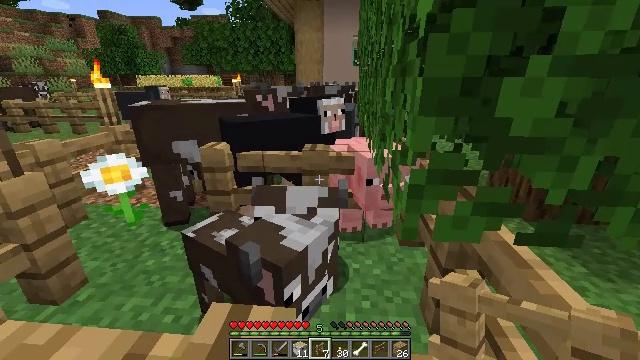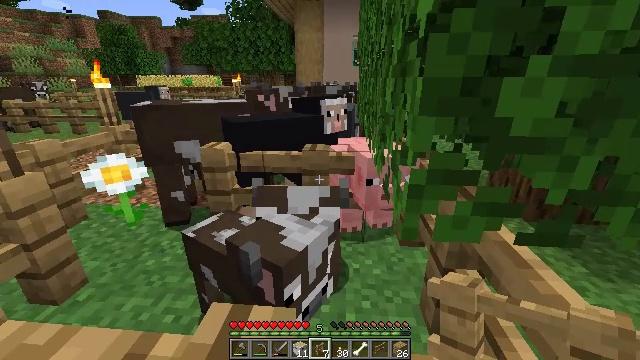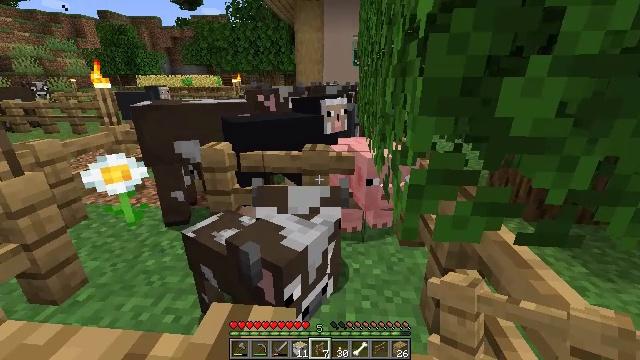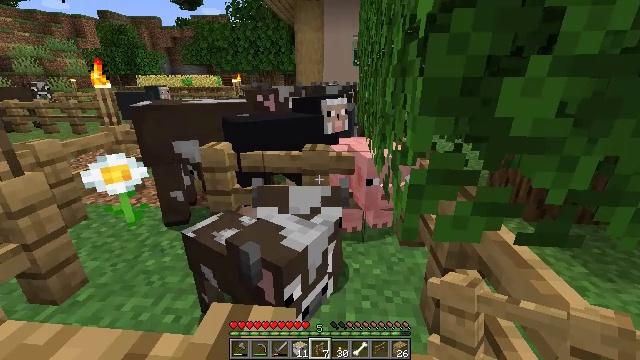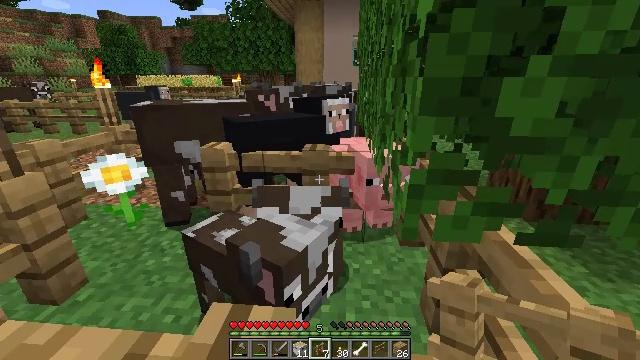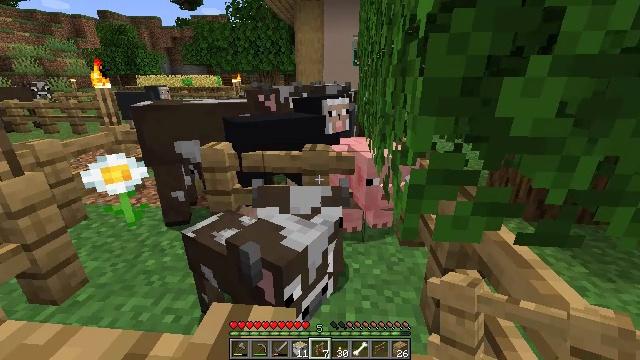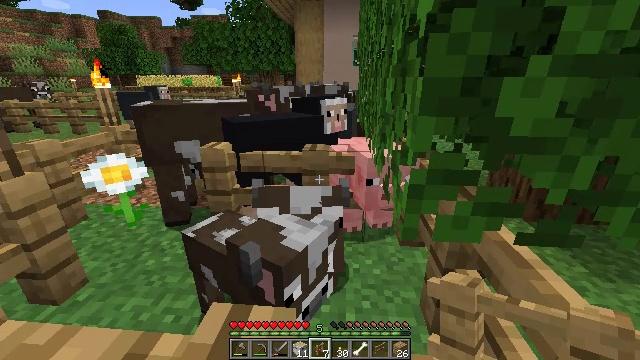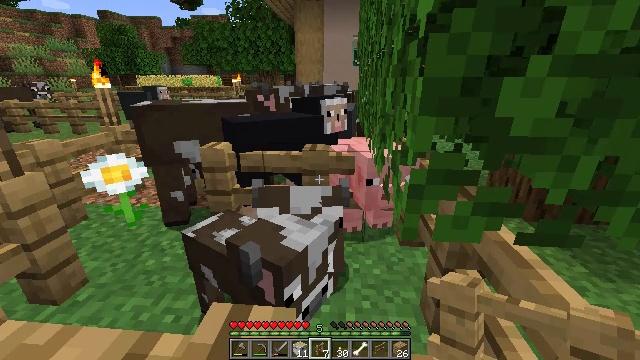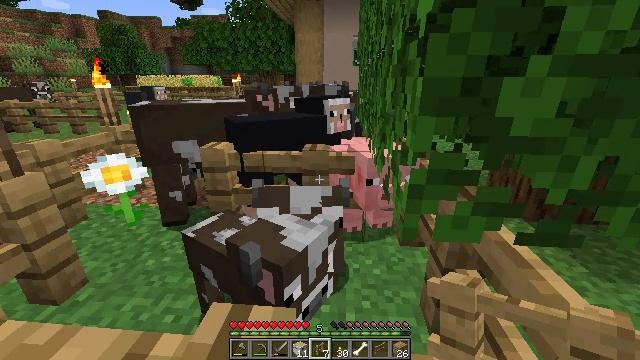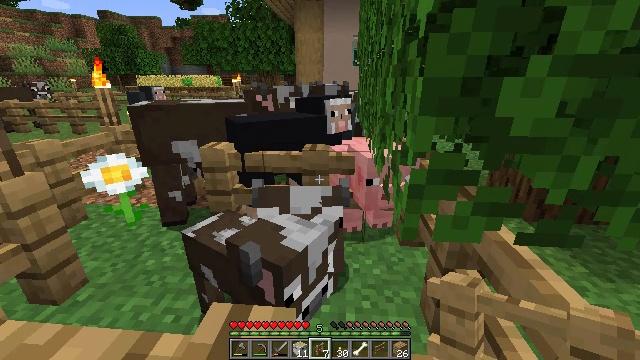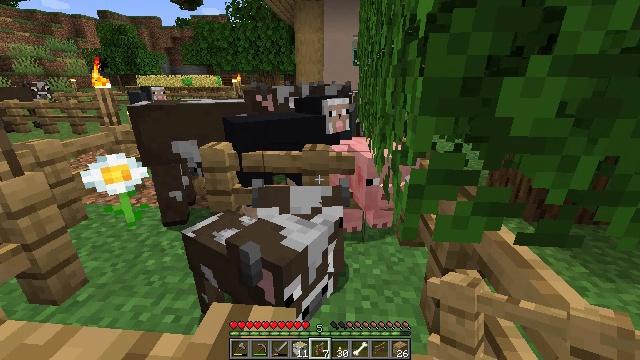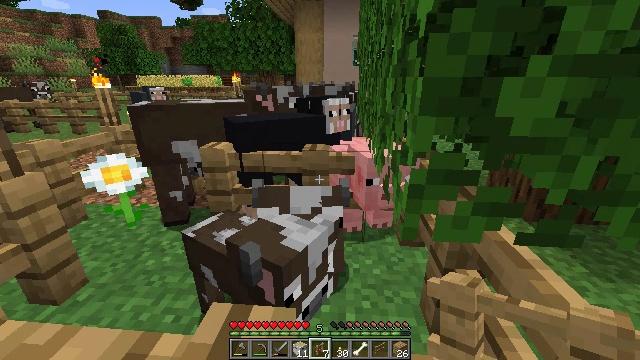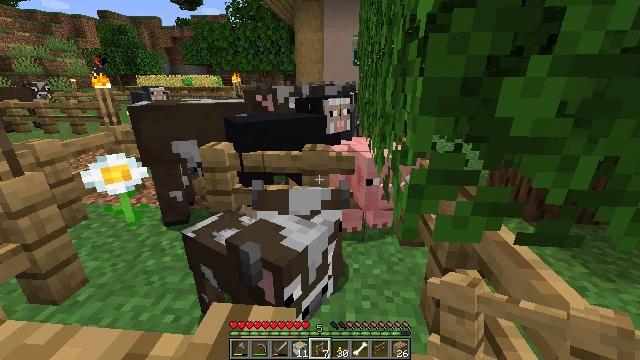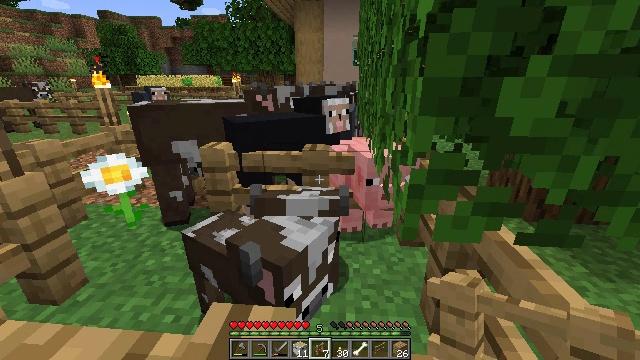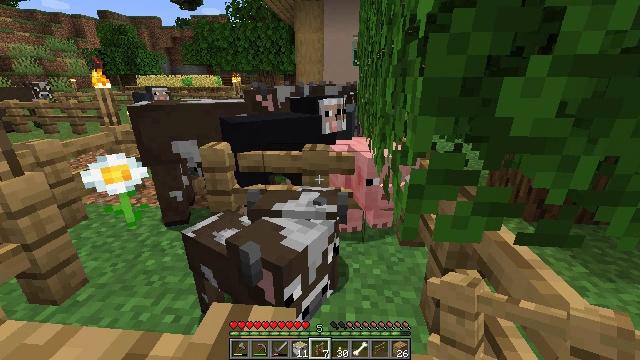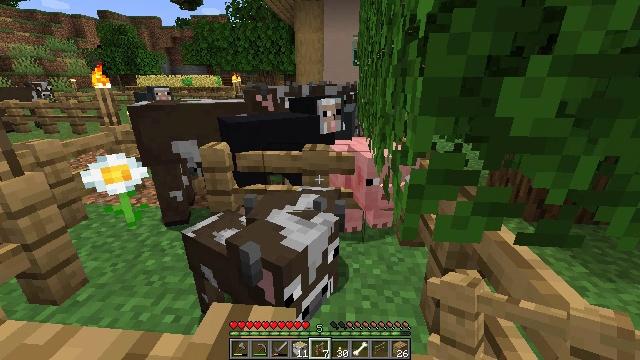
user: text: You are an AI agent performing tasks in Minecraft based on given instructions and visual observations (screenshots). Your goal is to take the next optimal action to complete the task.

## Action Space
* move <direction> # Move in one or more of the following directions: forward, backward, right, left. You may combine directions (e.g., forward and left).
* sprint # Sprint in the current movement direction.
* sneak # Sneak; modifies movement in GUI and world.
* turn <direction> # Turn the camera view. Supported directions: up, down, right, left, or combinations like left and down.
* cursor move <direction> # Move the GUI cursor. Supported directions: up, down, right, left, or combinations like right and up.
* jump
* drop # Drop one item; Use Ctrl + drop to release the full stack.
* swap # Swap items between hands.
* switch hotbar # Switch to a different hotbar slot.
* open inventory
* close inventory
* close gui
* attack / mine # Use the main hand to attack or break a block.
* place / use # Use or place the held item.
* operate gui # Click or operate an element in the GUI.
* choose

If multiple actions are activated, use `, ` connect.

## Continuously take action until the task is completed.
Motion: motion action
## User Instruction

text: Remove the oak fence from its place.
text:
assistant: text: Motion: no_op
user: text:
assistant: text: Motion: no_op
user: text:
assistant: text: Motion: no_op
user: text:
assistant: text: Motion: no_op
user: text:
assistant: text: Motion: no_op
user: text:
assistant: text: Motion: no_op
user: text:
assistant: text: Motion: no_op
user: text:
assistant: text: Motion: no_op
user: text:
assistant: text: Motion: no_op
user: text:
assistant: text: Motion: no_op
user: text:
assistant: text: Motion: no_op
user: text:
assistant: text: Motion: no_op
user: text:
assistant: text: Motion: no_op
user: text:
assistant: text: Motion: no_op
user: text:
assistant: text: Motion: no_op
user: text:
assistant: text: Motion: no_op
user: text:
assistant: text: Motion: no_op
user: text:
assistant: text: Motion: no_op
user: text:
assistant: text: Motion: no_op
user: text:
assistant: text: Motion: no_op
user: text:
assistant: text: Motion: no_op
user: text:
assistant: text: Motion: no_op
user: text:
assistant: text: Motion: no_op
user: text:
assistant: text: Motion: no_op
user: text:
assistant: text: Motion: no_op
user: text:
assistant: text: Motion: switch to hotbar 1
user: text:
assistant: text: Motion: switch to hotbar 1
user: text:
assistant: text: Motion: switch to hotbar 1
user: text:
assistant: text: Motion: switch to hotbar 1
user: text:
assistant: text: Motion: no_op